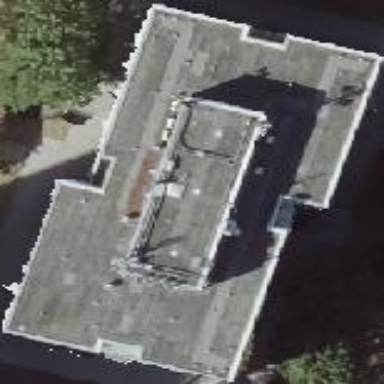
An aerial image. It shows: Apartment building with flat roof.